Field crop: maize
Growth stage: 2
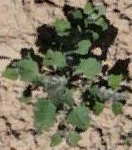
Species: chenopodium